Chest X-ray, PA view. Patient: 65 years old, sex M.
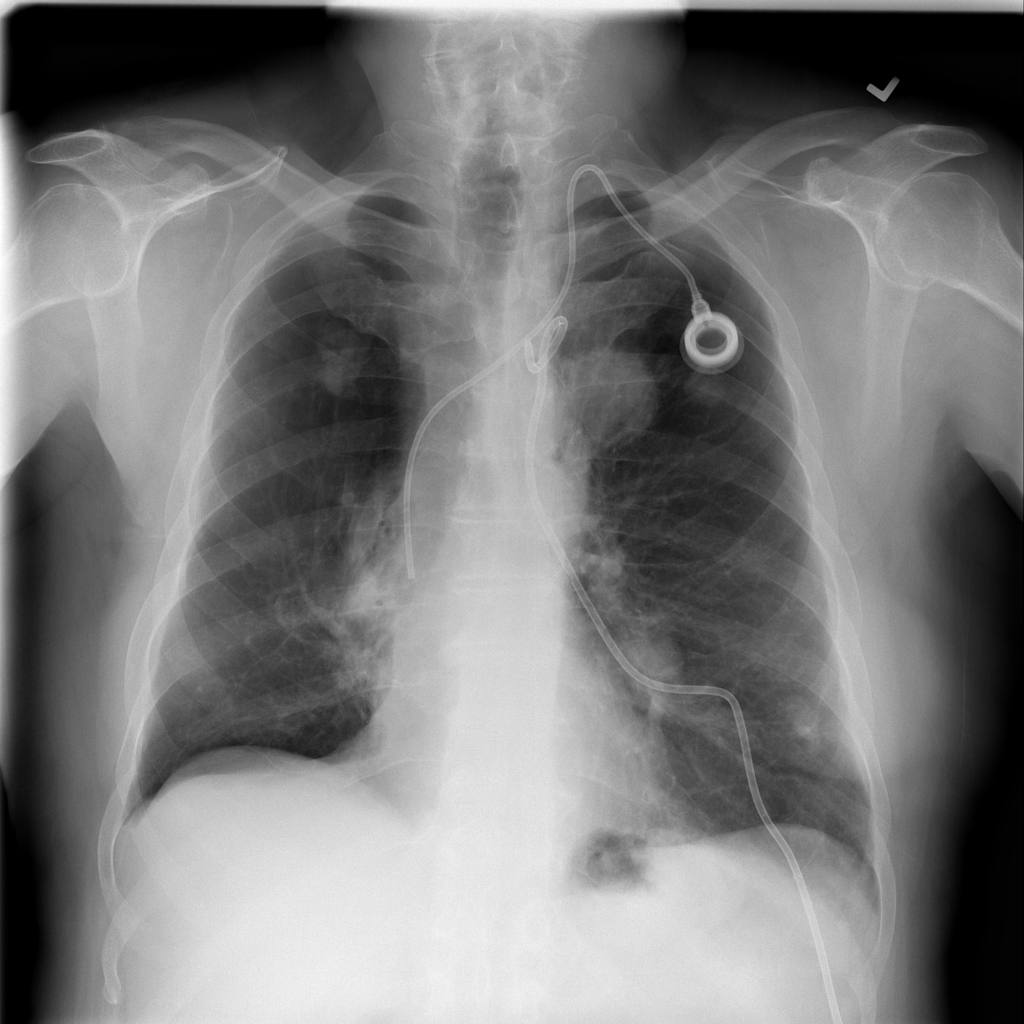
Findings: Nodule, Pneumothorax